Interaction volume radius: 5 \u00c5
Interaction volume height: 20 \u00c5
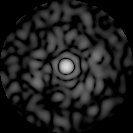
Disorder parameter: 0.8142